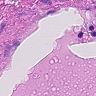
Metastatic tissue present: no